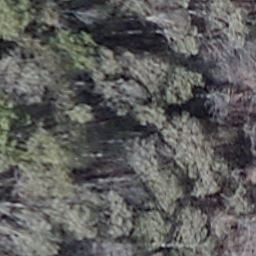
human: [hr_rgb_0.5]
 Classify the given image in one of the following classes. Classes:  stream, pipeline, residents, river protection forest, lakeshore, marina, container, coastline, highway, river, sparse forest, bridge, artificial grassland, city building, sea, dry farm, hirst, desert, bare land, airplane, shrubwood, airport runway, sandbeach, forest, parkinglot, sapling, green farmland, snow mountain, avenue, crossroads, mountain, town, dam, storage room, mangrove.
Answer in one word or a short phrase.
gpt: shrubwood